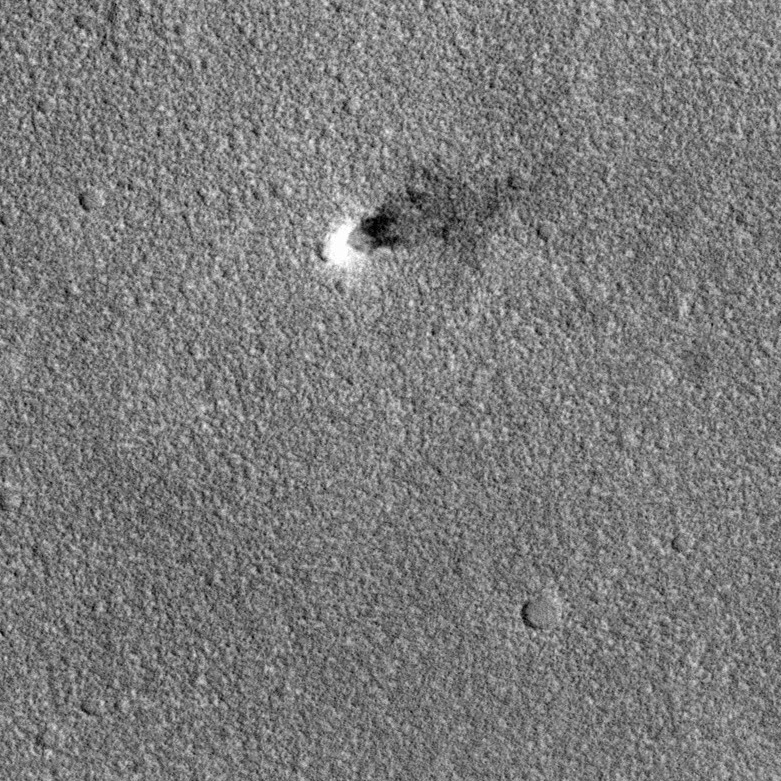
Label: dustdevil